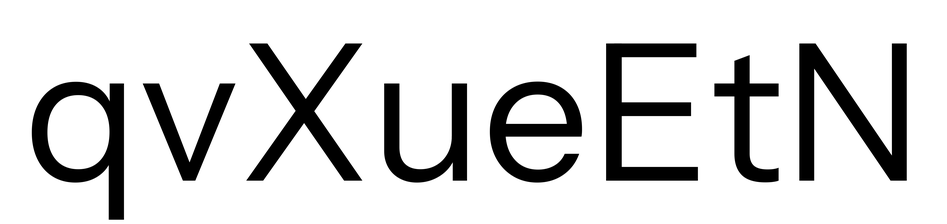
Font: InstrumentSans_Regular